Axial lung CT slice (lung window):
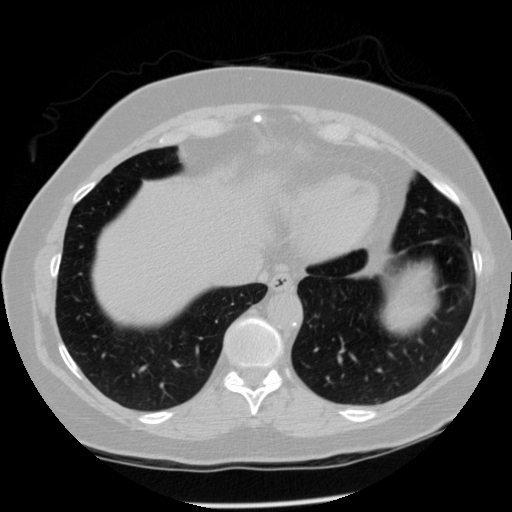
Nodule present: no